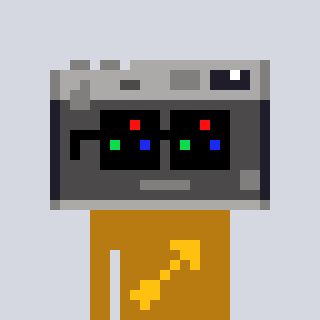
a pixel art character with square black sunglasses, a camera-shaped head and a gold-colored body on a cool background